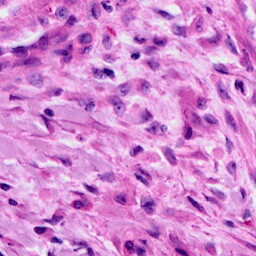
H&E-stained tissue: Cervix